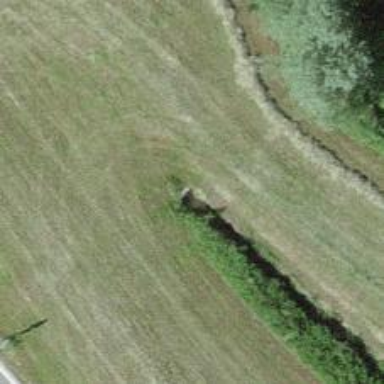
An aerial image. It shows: Culvert tunnel passing through ditch.